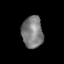
Tissue: skin
Cell type: Fibroblasts
Senescence score: 0.7033
Nuclear area (px): 656
Mean DAPI intensity: 125.009